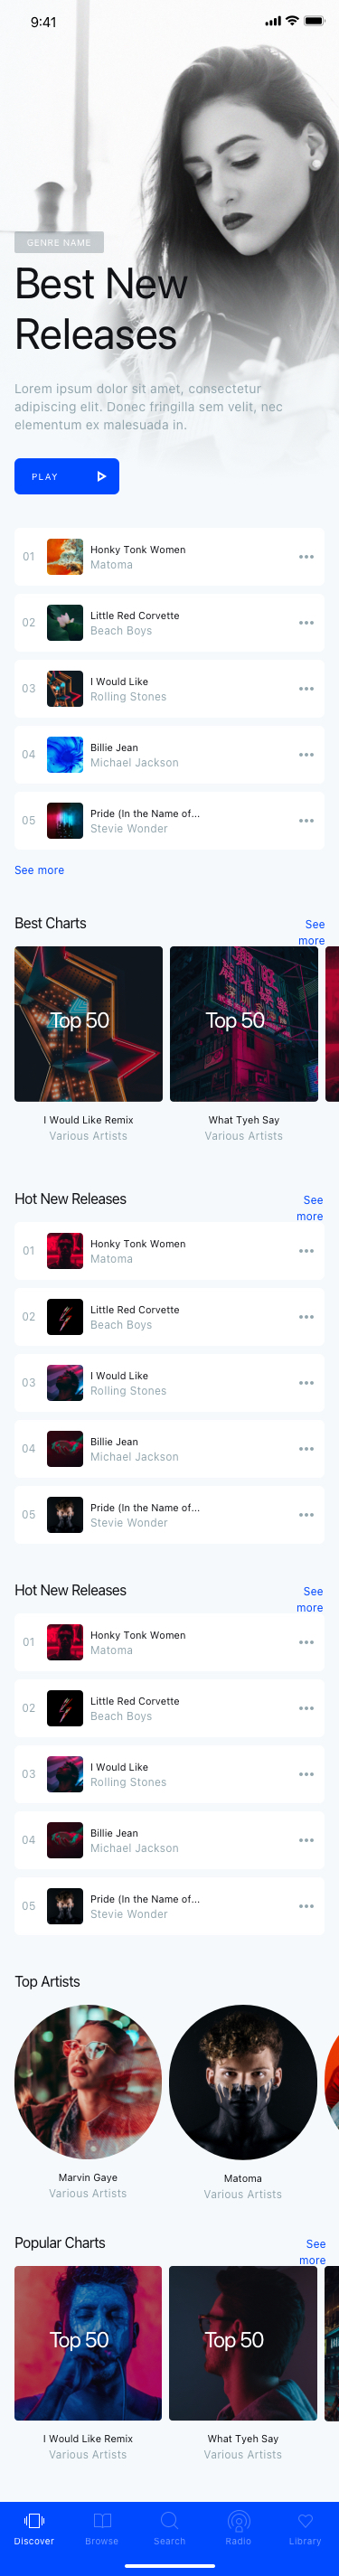
Text in this UI design:
Lorem ipsum dolor sit amet, consectetur adipiscing elit. Donec fringilla sem velit, nec elementum ex malesuada in.
Best New Releases
Best Charts
See more
Hot New Releases
See more
Hot New Releases
See more
Popular Charts
See more
See more
Top Artists